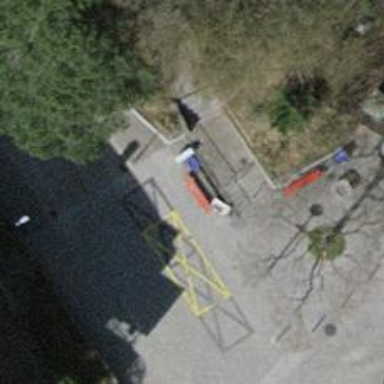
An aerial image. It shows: Red bench.